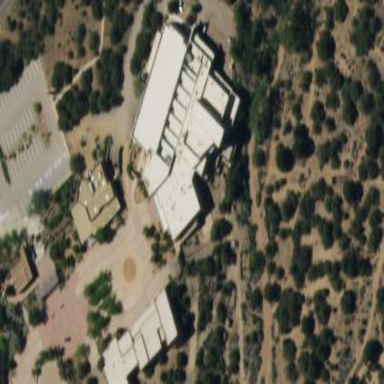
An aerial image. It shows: Museum building.